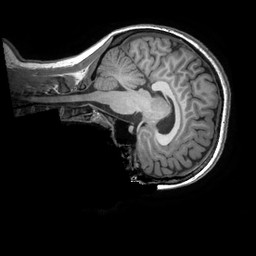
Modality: T1w
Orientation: sagittal
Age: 23
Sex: female
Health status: healthy
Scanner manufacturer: ge